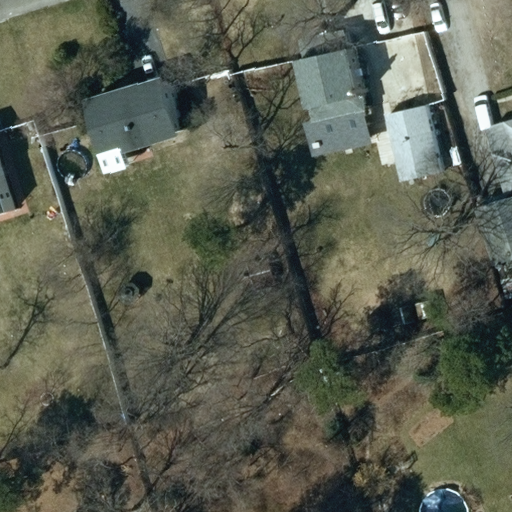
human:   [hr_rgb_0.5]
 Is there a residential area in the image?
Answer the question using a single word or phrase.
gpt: yes

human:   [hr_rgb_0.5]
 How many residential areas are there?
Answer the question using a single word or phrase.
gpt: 1

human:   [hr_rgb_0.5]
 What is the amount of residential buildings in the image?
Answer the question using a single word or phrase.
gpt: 5

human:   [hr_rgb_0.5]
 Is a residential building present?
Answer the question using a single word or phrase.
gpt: yes

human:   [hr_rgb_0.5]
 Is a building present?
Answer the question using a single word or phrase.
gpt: yes

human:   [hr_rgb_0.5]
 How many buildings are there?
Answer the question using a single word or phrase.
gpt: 6

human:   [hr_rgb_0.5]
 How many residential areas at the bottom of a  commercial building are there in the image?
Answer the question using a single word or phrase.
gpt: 0

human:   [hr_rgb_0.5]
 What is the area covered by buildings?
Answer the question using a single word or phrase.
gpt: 655m2

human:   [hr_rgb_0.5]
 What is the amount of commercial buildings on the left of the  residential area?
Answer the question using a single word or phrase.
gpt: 0

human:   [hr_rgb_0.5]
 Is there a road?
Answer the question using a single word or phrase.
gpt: no

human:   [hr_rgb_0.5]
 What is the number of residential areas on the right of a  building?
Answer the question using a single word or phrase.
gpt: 0

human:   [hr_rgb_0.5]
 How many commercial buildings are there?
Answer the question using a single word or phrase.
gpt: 0

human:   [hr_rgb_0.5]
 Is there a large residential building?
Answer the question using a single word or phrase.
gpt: no

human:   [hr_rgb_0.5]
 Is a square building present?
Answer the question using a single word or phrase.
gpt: no

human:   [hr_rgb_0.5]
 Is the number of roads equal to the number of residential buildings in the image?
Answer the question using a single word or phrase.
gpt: no

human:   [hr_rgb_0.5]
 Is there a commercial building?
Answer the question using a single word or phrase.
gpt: no

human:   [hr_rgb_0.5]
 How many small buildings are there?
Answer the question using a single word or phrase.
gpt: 3

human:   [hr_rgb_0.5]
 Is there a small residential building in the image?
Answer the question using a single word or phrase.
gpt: yes

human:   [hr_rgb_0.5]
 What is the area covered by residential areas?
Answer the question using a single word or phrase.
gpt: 10619m2

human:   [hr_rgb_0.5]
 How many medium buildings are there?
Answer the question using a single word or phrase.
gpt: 3

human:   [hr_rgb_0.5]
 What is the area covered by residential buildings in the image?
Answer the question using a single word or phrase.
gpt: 632m2

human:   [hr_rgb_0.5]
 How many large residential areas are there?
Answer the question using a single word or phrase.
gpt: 1

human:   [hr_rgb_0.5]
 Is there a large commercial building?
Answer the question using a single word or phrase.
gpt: no

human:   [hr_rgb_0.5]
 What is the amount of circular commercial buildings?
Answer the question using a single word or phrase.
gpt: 0

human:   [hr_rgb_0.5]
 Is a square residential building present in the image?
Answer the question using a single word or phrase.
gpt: no

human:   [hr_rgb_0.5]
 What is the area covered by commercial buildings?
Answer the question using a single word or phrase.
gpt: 0m2

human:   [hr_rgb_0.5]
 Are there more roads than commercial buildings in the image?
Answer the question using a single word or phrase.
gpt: no

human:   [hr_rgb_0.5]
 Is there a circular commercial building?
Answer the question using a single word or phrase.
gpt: no

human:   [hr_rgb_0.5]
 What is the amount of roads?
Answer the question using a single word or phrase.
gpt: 0

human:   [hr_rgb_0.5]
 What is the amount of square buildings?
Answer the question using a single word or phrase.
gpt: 0

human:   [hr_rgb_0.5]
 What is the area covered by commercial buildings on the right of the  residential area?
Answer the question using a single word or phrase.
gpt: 0m2

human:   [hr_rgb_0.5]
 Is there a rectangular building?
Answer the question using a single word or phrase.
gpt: yes

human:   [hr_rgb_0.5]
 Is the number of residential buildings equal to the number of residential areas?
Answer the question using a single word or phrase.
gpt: no

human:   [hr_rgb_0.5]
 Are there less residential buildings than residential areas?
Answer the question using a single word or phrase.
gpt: no

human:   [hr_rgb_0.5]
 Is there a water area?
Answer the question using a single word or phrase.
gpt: no

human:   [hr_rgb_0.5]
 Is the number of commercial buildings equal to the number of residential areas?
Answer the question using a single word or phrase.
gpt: no

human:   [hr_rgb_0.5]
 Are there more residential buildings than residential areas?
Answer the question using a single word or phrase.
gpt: yes

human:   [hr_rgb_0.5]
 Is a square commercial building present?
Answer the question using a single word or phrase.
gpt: no

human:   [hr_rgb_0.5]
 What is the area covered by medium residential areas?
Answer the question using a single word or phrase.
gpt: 0m2

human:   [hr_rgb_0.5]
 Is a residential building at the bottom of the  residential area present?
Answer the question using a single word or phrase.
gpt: yes

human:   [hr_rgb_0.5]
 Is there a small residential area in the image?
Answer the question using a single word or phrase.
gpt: no

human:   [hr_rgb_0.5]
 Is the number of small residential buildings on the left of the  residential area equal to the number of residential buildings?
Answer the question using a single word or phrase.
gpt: no

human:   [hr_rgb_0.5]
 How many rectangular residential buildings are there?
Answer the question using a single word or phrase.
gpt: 4

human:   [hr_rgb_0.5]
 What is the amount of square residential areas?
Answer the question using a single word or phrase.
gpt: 0

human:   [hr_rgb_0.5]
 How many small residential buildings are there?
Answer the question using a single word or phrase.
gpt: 2

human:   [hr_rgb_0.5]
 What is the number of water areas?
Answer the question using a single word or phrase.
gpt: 0

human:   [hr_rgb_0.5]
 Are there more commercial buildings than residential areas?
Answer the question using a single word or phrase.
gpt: no

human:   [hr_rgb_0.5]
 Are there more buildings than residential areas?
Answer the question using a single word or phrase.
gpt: yes

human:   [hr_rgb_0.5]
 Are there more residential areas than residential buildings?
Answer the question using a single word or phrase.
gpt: no

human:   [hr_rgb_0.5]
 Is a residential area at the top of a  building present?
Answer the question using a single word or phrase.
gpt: yes

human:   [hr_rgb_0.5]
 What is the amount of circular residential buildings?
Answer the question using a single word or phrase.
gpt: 0

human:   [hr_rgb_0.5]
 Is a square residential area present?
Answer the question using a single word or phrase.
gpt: no

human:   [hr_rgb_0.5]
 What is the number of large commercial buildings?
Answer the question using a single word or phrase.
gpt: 0

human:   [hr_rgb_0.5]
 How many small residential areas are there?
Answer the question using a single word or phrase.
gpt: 0

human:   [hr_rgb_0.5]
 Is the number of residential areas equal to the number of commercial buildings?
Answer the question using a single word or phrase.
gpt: no

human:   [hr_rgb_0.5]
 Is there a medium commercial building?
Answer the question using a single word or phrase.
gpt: no

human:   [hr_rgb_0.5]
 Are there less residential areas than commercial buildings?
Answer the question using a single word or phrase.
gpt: no

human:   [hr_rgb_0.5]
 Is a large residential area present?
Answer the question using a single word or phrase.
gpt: yes

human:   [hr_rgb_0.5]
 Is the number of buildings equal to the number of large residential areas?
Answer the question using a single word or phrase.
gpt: no

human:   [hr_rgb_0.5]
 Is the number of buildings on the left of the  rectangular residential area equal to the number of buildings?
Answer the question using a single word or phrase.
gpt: no

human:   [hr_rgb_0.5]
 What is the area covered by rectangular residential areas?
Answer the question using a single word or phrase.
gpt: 10619m2

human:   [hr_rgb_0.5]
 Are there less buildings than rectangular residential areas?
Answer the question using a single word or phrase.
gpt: no

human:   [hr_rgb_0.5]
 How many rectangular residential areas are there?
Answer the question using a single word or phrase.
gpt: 1

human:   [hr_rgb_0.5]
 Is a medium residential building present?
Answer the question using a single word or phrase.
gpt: yes